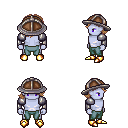
a pixel art fantasy rpg character, male body template, dark elf, purple skin, steel arm armor, teal pants, light blonde swoop hairstyle, chain helm, gold boots, four views (front, back, left, right), 2x2 character sprite sheet, small pixel art, hard edges, no anti-aliasing